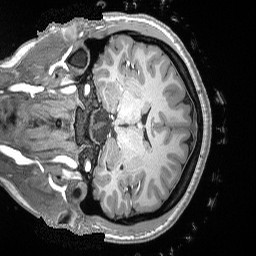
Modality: T1w
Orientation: coronal
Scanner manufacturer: siemens
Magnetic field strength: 3 T
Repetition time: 2.53 s
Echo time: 0.00169 s